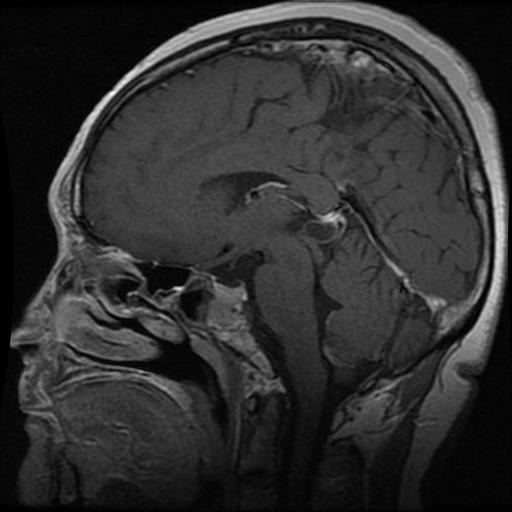
Label: pituitary